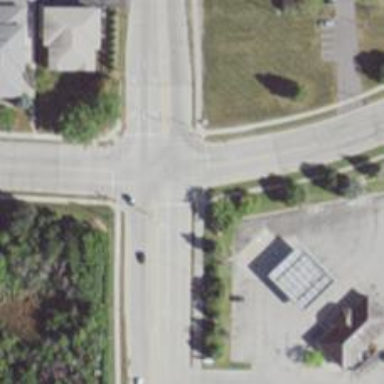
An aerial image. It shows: Marked crossing on footway.